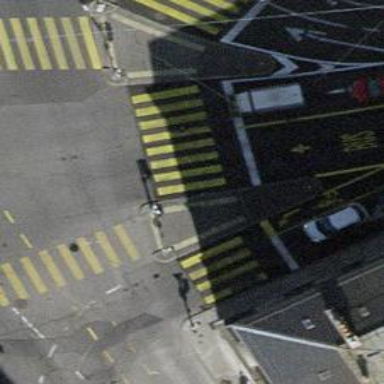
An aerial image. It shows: Crossing with traffic signals.